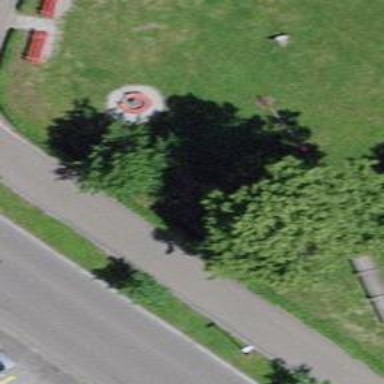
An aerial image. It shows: Red bench.